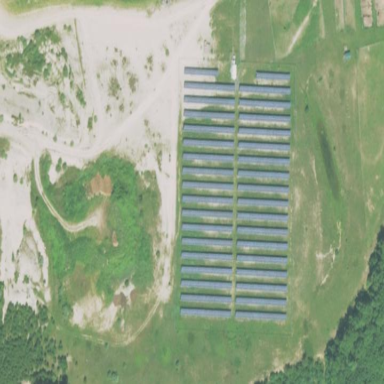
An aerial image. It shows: Solar power plant enclosed by fence. The plant generates electricity using photovoltaic technology.